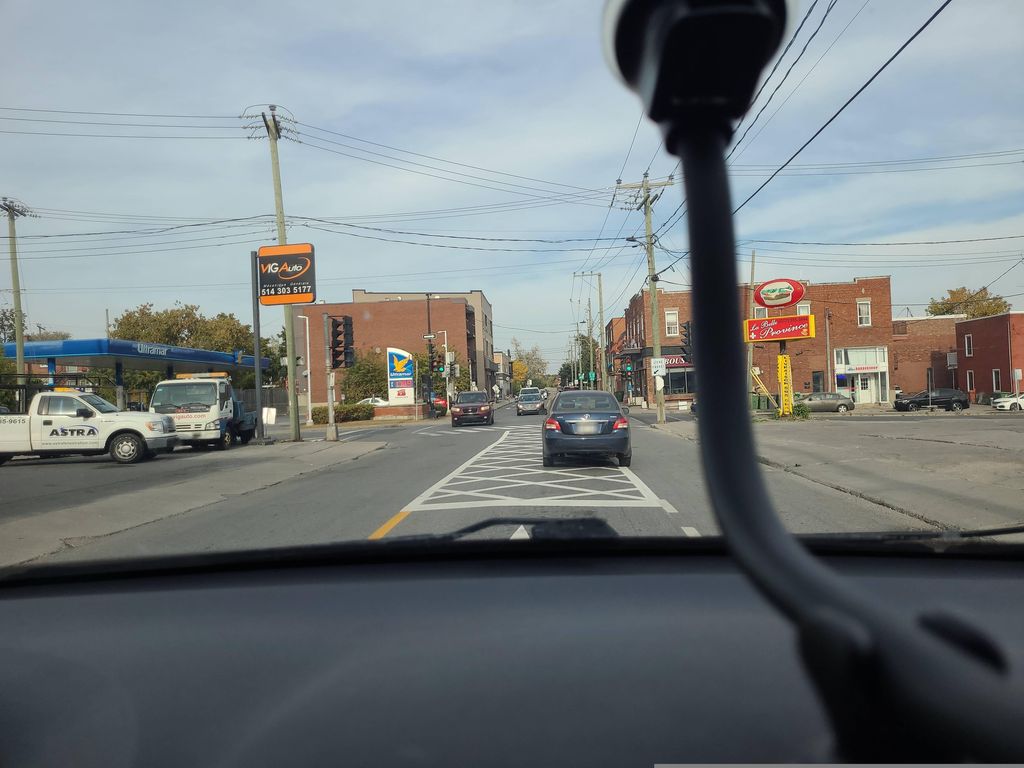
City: montreal